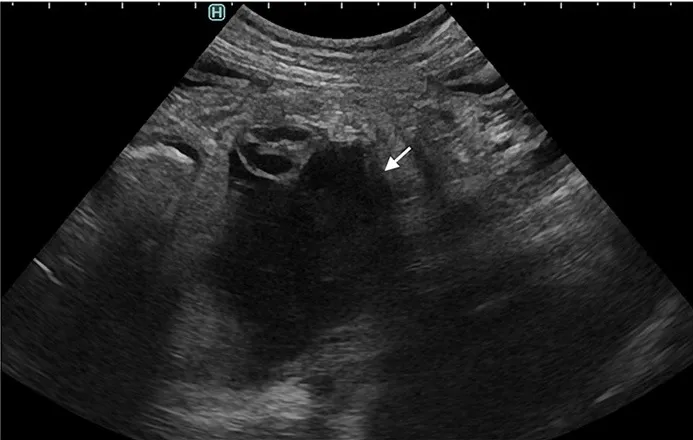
Abdominal ultrasound of D2.
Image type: radiology (ultrasound)